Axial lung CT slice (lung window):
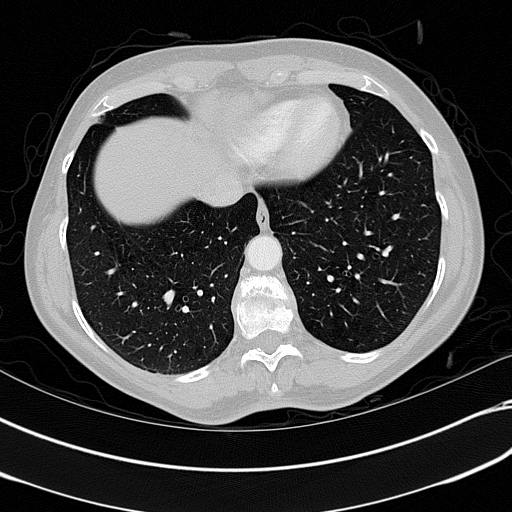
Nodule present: no